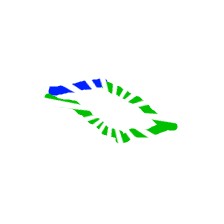
Shape: parallelogram